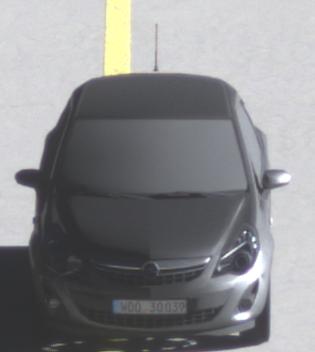
Make: Opel
Model: Corsa 1.2
Detailed model: Corsa (D)
Model produced from: 2011/01
Model produced until: 2014/08
Doors: 3
Color: gray
Road condition: dry road
Daytime: morning or afternoon
Contrast: high contrast